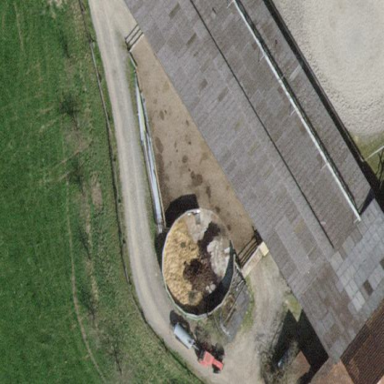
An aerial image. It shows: Stable.